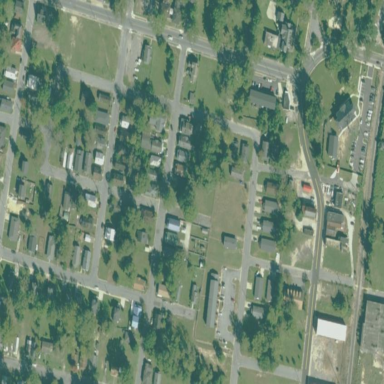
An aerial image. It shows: Residential area within neighborhood.